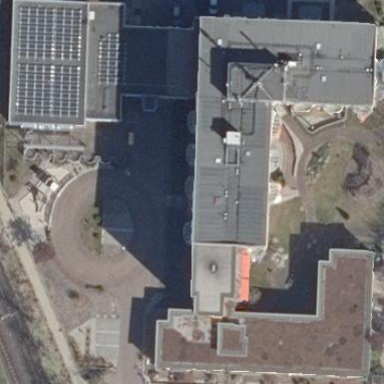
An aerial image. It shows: Nursing home building.